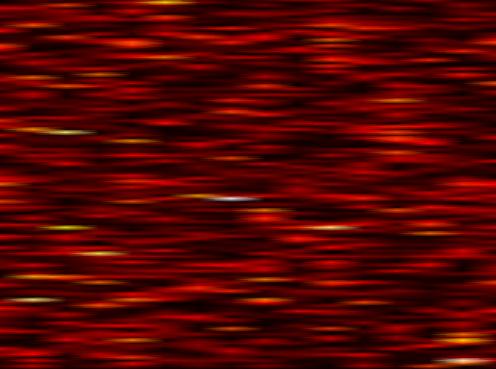
Label: FOFDM